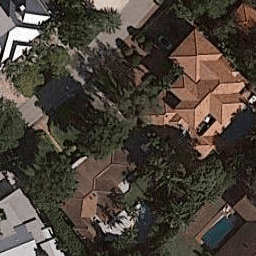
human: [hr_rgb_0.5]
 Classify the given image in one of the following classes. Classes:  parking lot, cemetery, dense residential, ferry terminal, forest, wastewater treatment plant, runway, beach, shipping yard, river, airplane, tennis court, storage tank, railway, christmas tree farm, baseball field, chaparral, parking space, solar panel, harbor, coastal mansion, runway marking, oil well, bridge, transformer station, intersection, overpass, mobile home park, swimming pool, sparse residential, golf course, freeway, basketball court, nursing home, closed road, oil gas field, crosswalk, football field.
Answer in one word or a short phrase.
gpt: coastal mansion